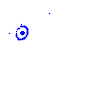
Particle: pion